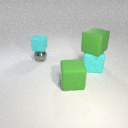
small gray metal sphere behind large green rubber cube